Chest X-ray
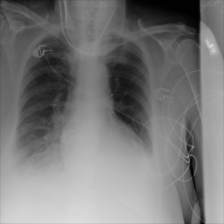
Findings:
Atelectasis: positive
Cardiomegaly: negative
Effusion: positive
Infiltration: positive
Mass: negative
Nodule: negative
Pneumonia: negative
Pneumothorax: negative
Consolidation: negative
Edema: negative
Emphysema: negative
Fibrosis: negative
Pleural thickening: negative
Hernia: negative